Question: I'm using <URL> to display images for a website. In Chrome version 11.0.696.65 only when the color box is activated, the soundcloud player appears infront of the displayed image.
I've tried changing the z-index of the colorbox, but with no success. I'm pretty sure this is a new problem with chrome/soundcloud as I wasn't having the problem before.

The following code works and might help someone.
'''
#Add transparent mode to youtube
embeded_link.gsub!(/("http:\/\/www\.youtube\.com\/embed\/.{11})(")/,'?wmode=transparent')
#Add transparent mode to soundcloud
embeded_link.gsub!(/(<object height=".+" width=".+">\s*)(<param name="movie" value="http:\/\/player\.soundcloud\.com\/player\.swf)/,'<param name="wmode" value="transparent"></param>')
'''
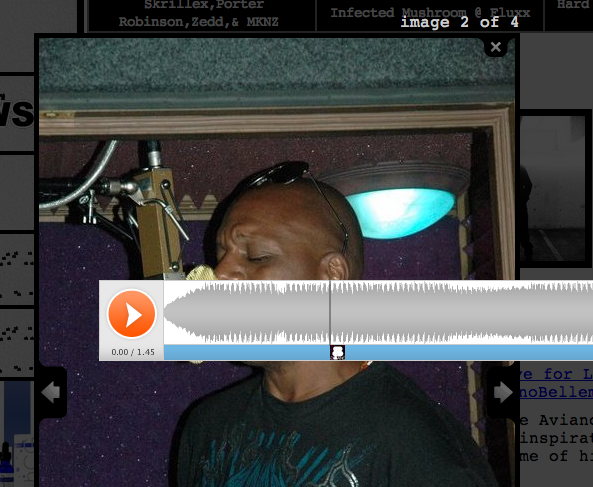
Answer: You need to embed your Flash with 'wmode="transparent"' (or 'opaque').
Here's a snippet with 'wmode' inserted in both the required places.
'''
<object height="81" width="100%">
<param name="wmode" value="transparent"></param>
<param name="movie" value="http://player.soundcloud.com/player.swf?url=http%3A%2F%2Fapi.soundcloud.com%2Ftracks%2F5475496"></param>
<param name="allowscriptaccess" value="always"></param>
<embed wmode="transparent" allowscriptaccess="always" height="81" src="http://player.soundcloud.com/player.swf?url=http%3A%2F%2Fapi.soundcloud.com%2Ftracks%2F5475496" type="application/x-shockwave-flash" width="100%"></embed> </object>
'''
See: <URL>